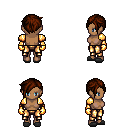
a pixel art fantasy rpg character, female body template, human, dark skin, gold arm armor, gold greaves, brown pixie cut hairstyle, gold gloves, gray slippers, four views (front, back, left, right), 2x2 character sprite sheet, small pixel art, hard edges, no anti-aliasing